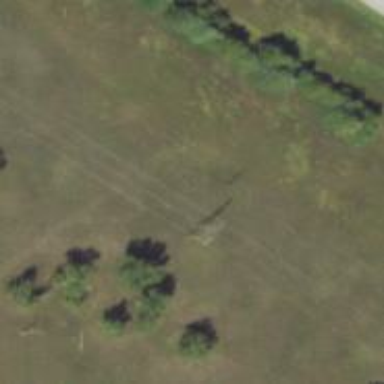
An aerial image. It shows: H-frame power tower with distinctive design.